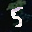
Label: 5